RGB frame:
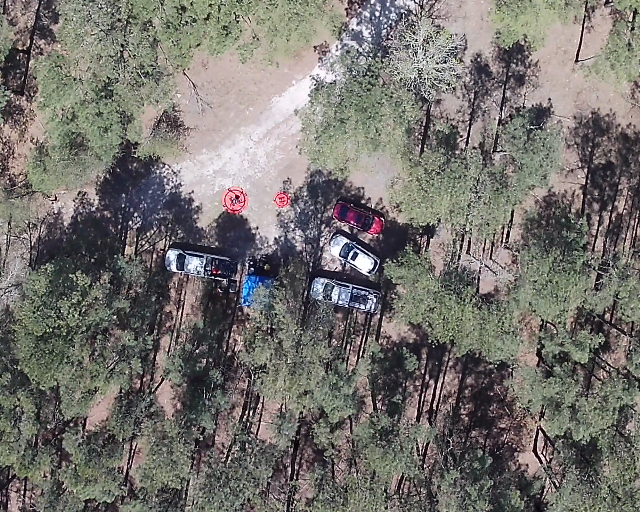
Thermal frame:
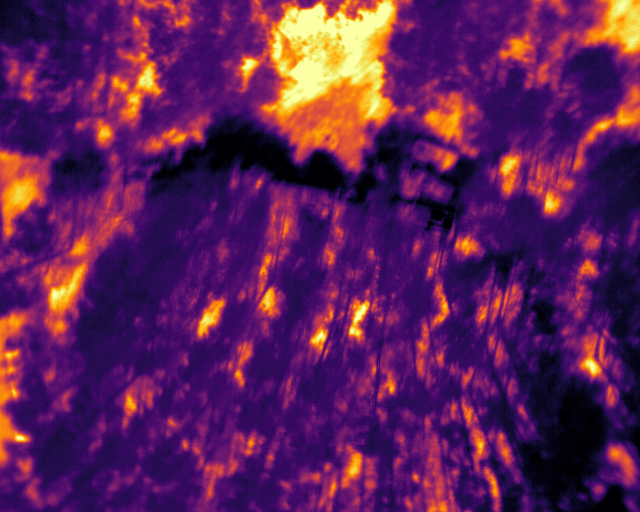
Captured: 2026-02-27 02:42:38
Pixels at or above 80 °C: 0 (fraction of frame: 0)